Question: I'm trying to do a redirect, I have a singleton class that is my configuration class, picked up the information on this and ride my conectionString, this data I saved in an encrypted file, I am using session-per-request, then before mounting the my need to check for the session configurations file if there is not I throw the exception.
'''
protected void Application_BeginRequest()
{
if (!Settings.Data.Valid())
throw new SingletonException();
var session = SessionManager.SessionFactory.OpenSession();
if (!session.Transaction.IsActive)
session.BeginTransaction(IsolationLevel.ReadCommitted);
CurrentSessionContext.Bind(session);
}
'''
If there except I must redirect to the Settings page which is a singleton class.
'''
protected void Application_Error(Object sender, EventArgs e)
{
Exception exc = Server.GetLastError();
while (exc != null)
{
if (exc.GetType() == typeof(SingletonException))
{
Response.Redirect(@"~/Settings/Index");
}
exc = exc.InnerException;
}
}
'''
However I am having a problem with this redirection, the link in the browser is changing but I'm having a redirect loop, already tried clearing the cookie and enable the option for external sites.

Can someone help me?
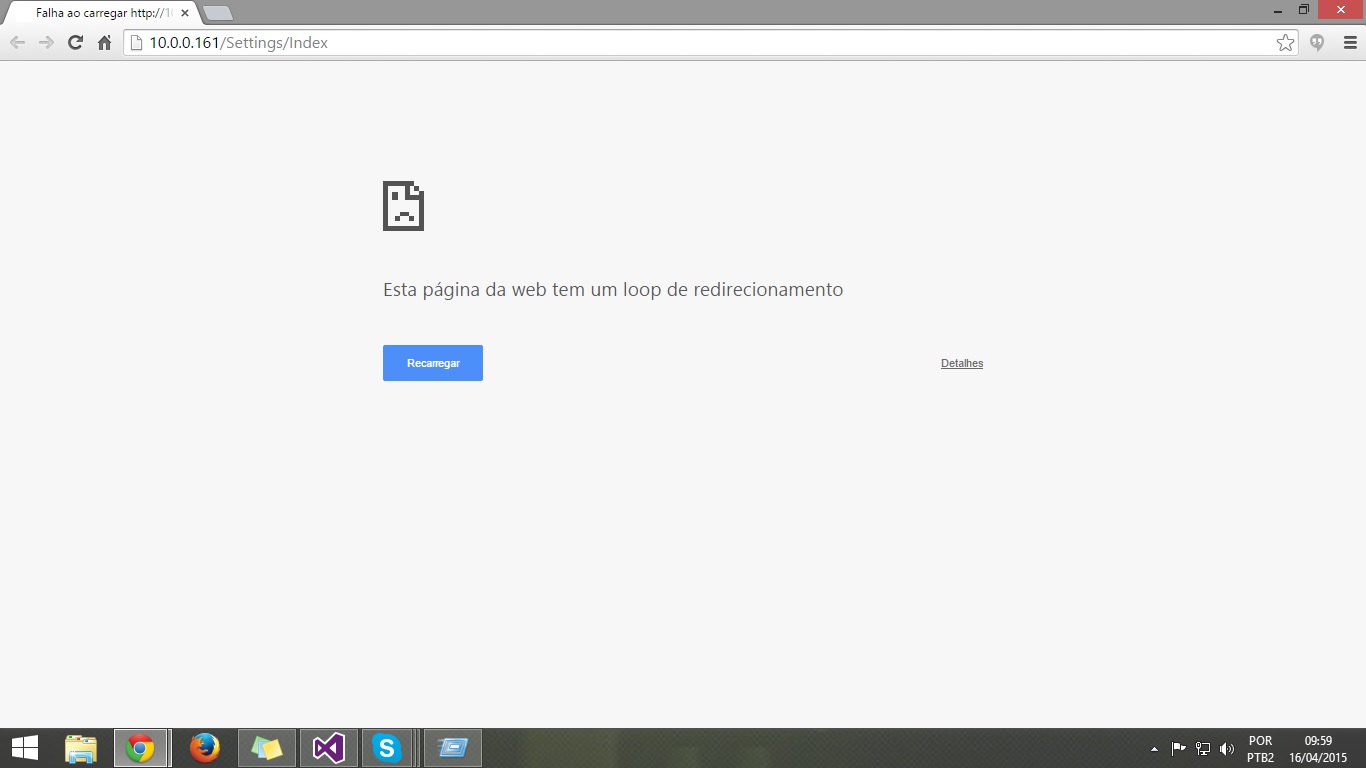
Answer: just set the Application_BeginRequest for dont make nothing when is not valid.
'''
protected void Application_BeginRequest()
{
if (!Settings.Data.Valid())
return;
var session = SessionManager.SessionFactory.OpenSession();
if (!session.Transaction.IsActive)
session.BeginTransaction(IsolationLevel.ReadCommitted);
CurrentSessionContext.Bind(session);
}
'''